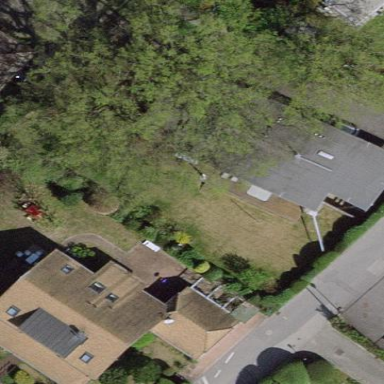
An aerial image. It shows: Garden enclosed by fence.